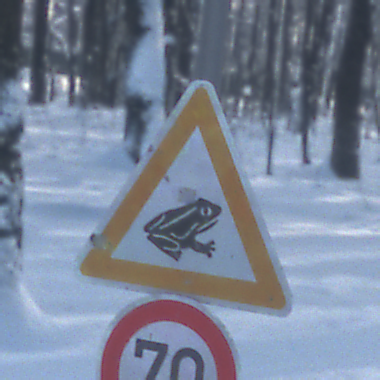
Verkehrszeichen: AmphibienwanderungLinks
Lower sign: Geschwindigkeit70
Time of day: MorningAfternoon
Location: Outdoor (Nature)
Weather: Clear
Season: Winter
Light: Natural